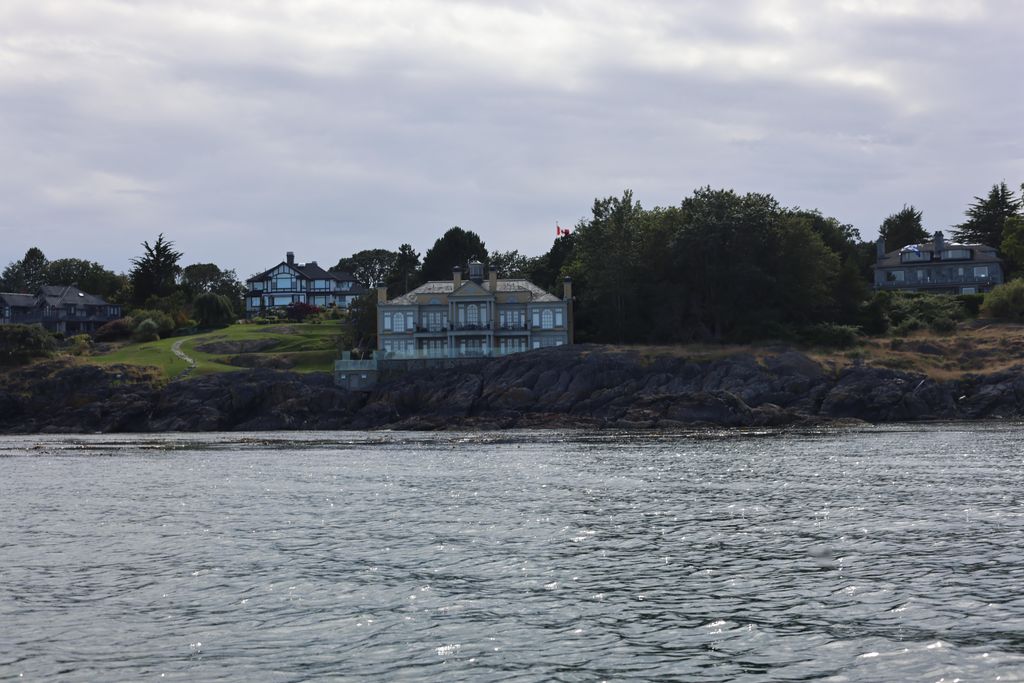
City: victoria